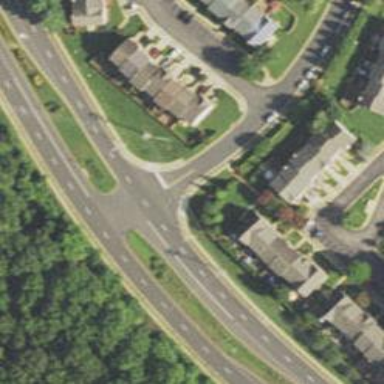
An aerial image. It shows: Unmarked crossing on footway.